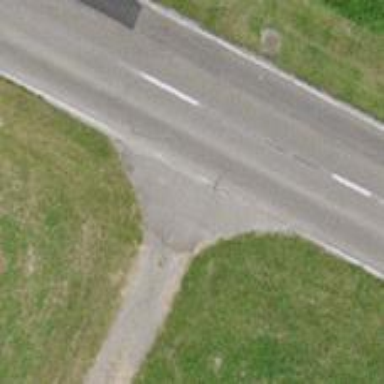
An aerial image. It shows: Primary road with asphalt surface.